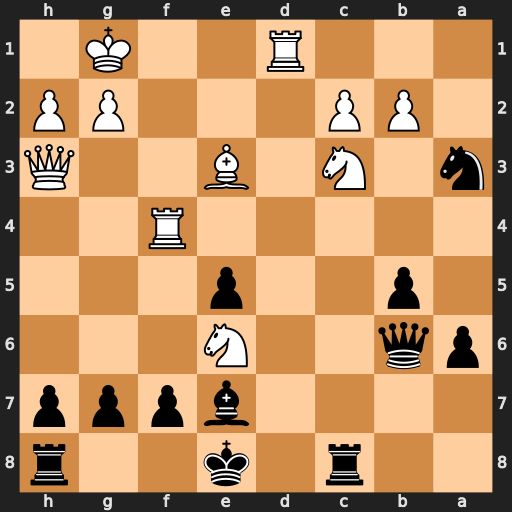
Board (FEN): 2r1k2r/4bppp/pq2N3/1p2p3/5R2/n1N1B2Q/1PP3PP/3R2K1
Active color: b
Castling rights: k
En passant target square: -
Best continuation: Qxe6 Qxe6 fxe6